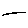
Label: line